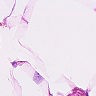
Metastatic tissue present: no